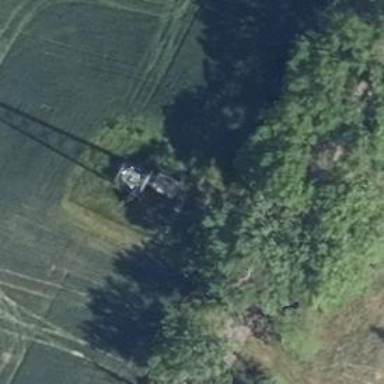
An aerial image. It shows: Man-made mast used for communication purposes.